Question: Im trying to set an offset of the contentView of my UITableViewCell. But failed. As you can find in the picture, there is no offset.

The corresponding code is as following.
'''
#import "MyCell.h"
@implementation MyCell
- (id)initWithStyle:(UITableViewCellStyle)style reuseIdentifier:(NSString *)reuseIdentifier
{
self = [super initWithStyle:style reuseIdentifier:reuseIdentifier];
if (self) {
// Initialization code
UIView *backGroundView = [[UIView alloc] initWithFrame:CGRectMake(0, 0, self.bounds.size.width, self.bounds.size.height)];
[backGroundView setBackgroundColor:[UIColor grayColor]];
[self addSubview:backGroundView];
UIView *frontView = [[UIView alloc] initWithFrame:CGRectMake(0, 0, self.bounds.size.width, self.bounds.size.height)];
[frontView setBackgroundColor:[UIColor greenColor]];
UILabel *myLabel = [[UILabel alloc] initWithFrame:CGRectMake(0, 0, self.bounds.size.width, self.bounds.size.height)];
myLabel.text = @"My Cell";
myLabel.backgroundColor = [UIColor clearColor];
[myLabel setTextAlignment:UITextAlignmentCenter];
[frontView addSubview:myLabel];
[self.contentView addSubview:frontView];
[self bringSubviewToFront:self.contentView];
}
return self;
}
'''
'''
#import "MyTableViewController.h"
#pragma mark - Table view data source
- (NSInteger)numberOfSectionsInTableView:(UITableView *)tableView
{
return 1;
}
- (NSInteger)tableView:(UITableView *)tableView numberOfRowsInSection:(NSInteger)section
{
return 1;
}
- (UITableViewCell *)tableView:(UITableView *)tableView cellForRowAtIndexPath:(NSIndexPath *)indexPath
{
static NSString *CellIdentifier = @"MyCell";
MyCell *cell = [tableView dequeueReusableCellWithIdentifier:CellIdentifier];
if (cell == nil) {
cell = [[MyCell alloc] initWithStyle:UITableViewCellStyleDefault reuseIdentifier:CellIdentifier];
}
CGPoint center = cell.center;
center.x = cell.contentView.bounds.size.width/2 - 20;
[cell.contentView setCenter:center];
NSLog(@"origin.x :%f ,y :%f, width :%f, height :%f",cell.contentView.frame.origin.x, cell.contentView.frame.origin.y, cell.contentView.frame.size.width,cell.contentView.frame.size.height);
return cell;
}
'''
'''
2012-08-31 18:29:34.075 TableViewCellOffsetTest[16169:207] origin.x :-20.000000 ,y :0.000000, width :320.000000, height :44.000000
'''
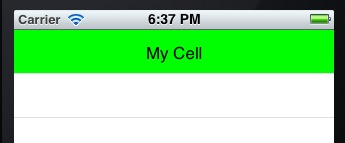
Answer: Show us your code relating to [cell.contentView setCenter:center]; I suspect you're trying to move the main view of the cell. I wouldn't do that I would add a subview and offset that and add your content views to it. As you're already using a custom method all your changes need to be made there. In addition it's worth noting that you would also want to reset the cells offset each time it's reused as you'll end up moving the content further and further along.